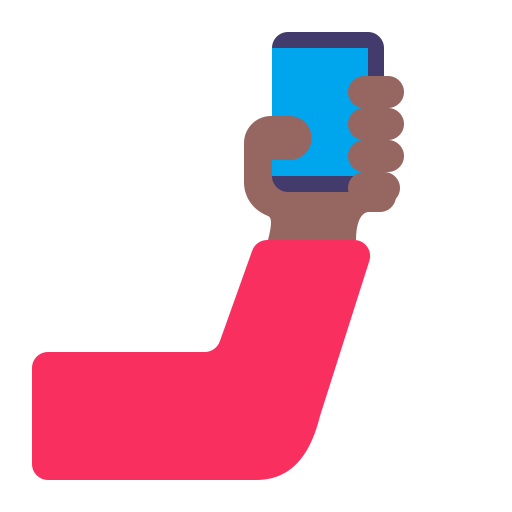
selfie flat  dark